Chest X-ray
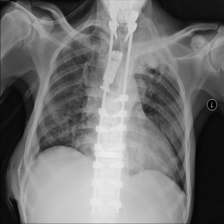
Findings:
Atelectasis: negative
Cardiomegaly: negative
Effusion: positive
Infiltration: negative
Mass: positive
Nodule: positive
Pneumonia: negative
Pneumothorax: negative
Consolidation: positive
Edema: negative
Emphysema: negative
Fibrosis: negative
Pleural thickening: positive
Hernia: negative